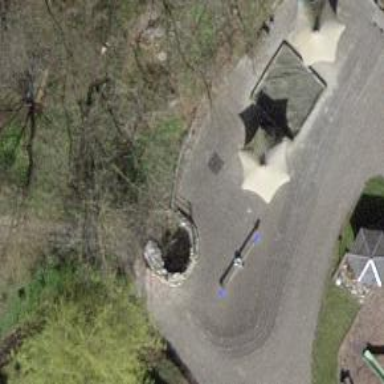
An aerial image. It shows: Playground area for leisure land.